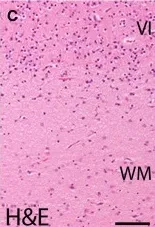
Histopathology of the frontal cortex shows mild malformation of cortical development. (C) In the frontal cortex of a control subject, the gray-white matter junction appears sharply demarcated (H&E). 100x.
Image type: pathology (h&e)